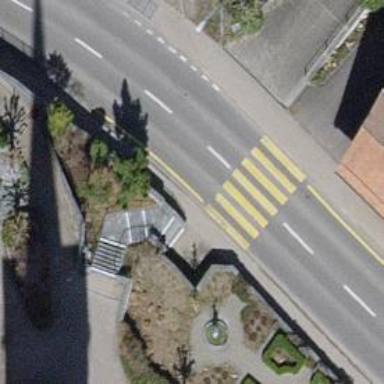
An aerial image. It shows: Uncontrolled zebra crossing with zebra markings.